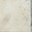
Piece: xx